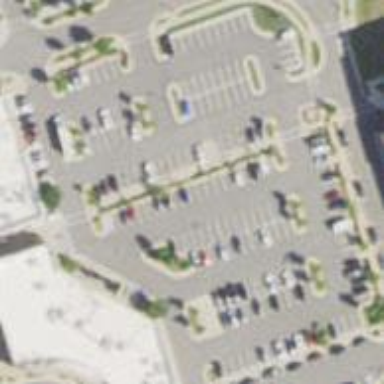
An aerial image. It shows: Parking area with surface.